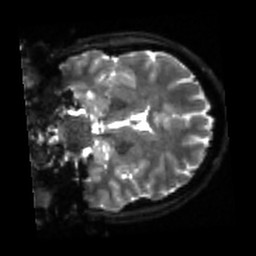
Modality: sbref
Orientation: coronal
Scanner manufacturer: siemens
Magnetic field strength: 3 T
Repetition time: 4 s
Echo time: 0.0594 s